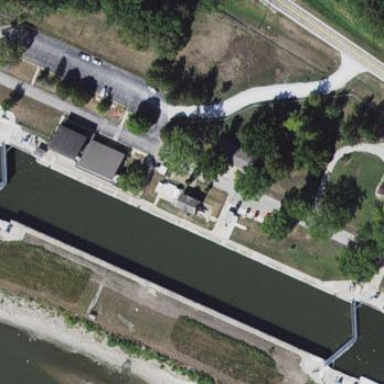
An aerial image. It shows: Lock on waterway.